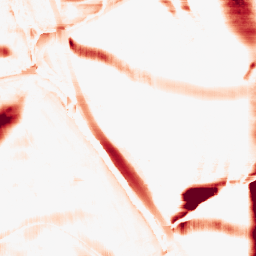
Category: morphological
Decomposition family: morphological_rect
Decomposition parameters: operation: opening
width: 50
height: 20
Upsampling method: bspline
Upsampling parameters: scale: 8
Upsampling scale: 8